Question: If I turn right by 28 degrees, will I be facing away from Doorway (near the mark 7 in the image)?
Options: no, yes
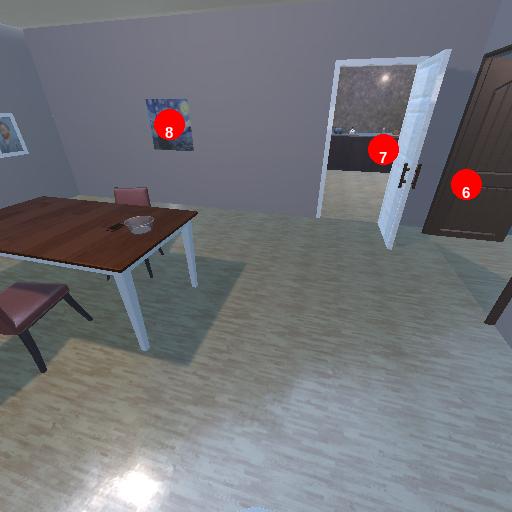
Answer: no